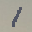
Label: 1